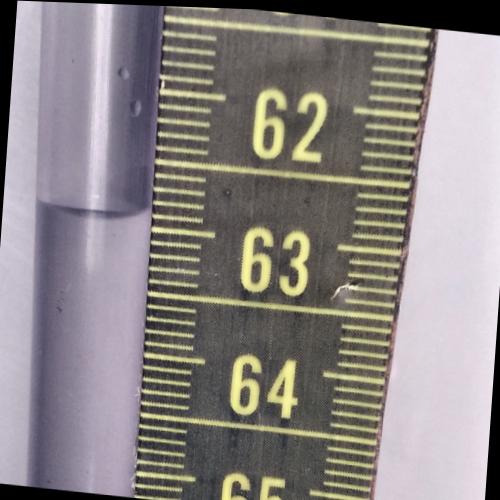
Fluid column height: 62.9 cm